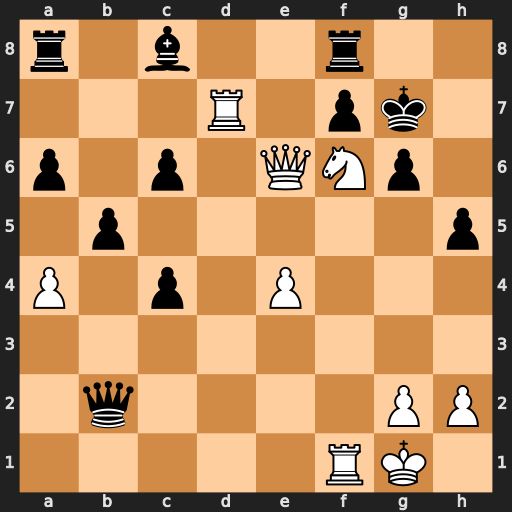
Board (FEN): r1b2r2/3R1pk1/p1p1QNp1/1p5p/P1p1P3/8/1q4PP/5RK1
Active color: w
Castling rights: -
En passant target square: -
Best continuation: Rxf7+ Rxf7 Ne8+ Kh6 Qxf7